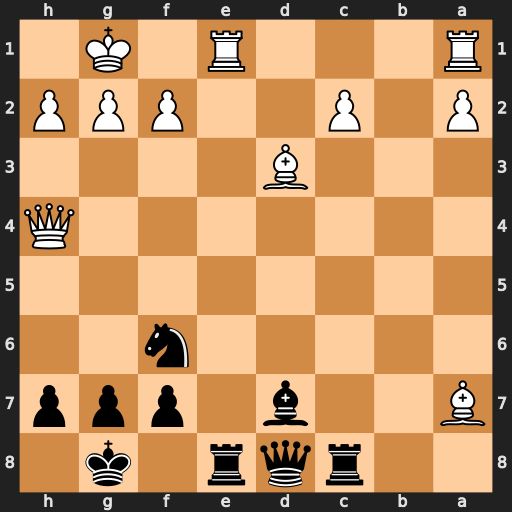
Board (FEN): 2rqr1k1/B2b1ppp/5n2/8/7Q/3B4/P1P2PPP/R3R1K1
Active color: b
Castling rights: -
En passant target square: -
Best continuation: Rxe1+ Rxe1 Qa5 Ra1 Qxa7